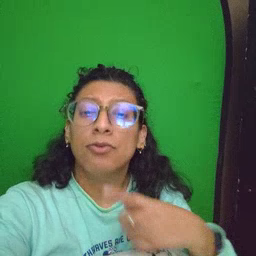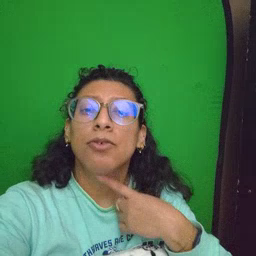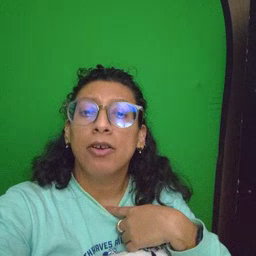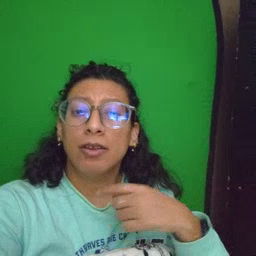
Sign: thirsty